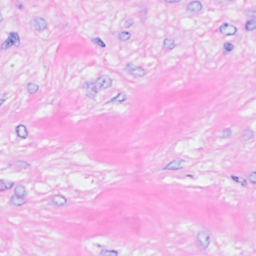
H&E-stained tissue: Breast